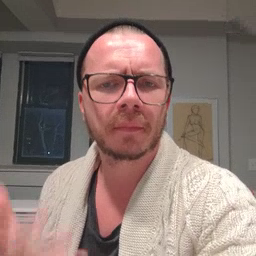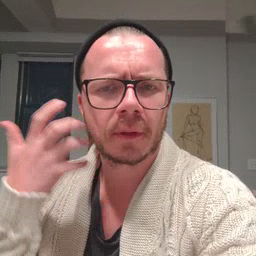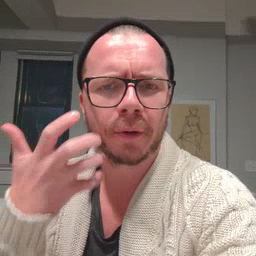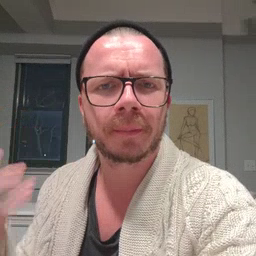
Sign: tiger